Question: I have a query summarize nodes and relationships as groups, and i cant make it get filtered by property. Query below:
'''
CALL apoc.nodes.group(['*'],["workspace"]) YIELD nodes, relationships
Unwind nodes as node
unwind relationships as rel
WITH coalesce(node) as result, rel
return result
'''
Result shows that

But I can't access with result.workspace, it shows me [] empty arrays.
I want to be able to filter with result.workspace = '100'
EDIT:
I have added new screenshot which showing result of query. I'm trying to achieve get only gray ones which have property 'workspace':'100' (It can be for example '99' as my query) and not the others like greens which 'workspace':'99' or with the different properties.
<URL>
EDIT2:
With this query it returns nothing
CALL apoc.nodes.group(['*'],['workspace']) YIELD nodes
UNWIND nodes as node
WITH node
WHERE node.workspace = '100'
RETURN node
<URL>
PROBLEM SOLVED with query below:
CALL apoc.nodes.group(['*'],['workspace']) YIELD nodes,relationships
UNWIND nodes as node
UNWIND relationships as rel
WITH node, rel
WHERE apoc.any.properties(node).workspace = '100'
RETURN node,rel
apoc.any.properties() works on virtual nodes like they are real nodes.
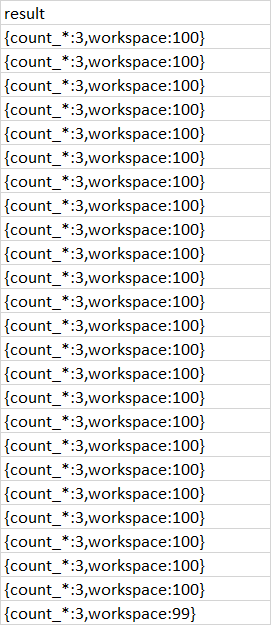
Answer: [UPDATED]
This will return only the group nodes that have the 'workspace' property value '100':
'''
CALL apoc.nodes.group(['*'],["workspace"]) YIELD nodes
UNWIND nodes AS node
WITH node
WHERE apoc.any.property(node, 'workspace') = '100'
RETURN node
'''
'apoc.any.property'